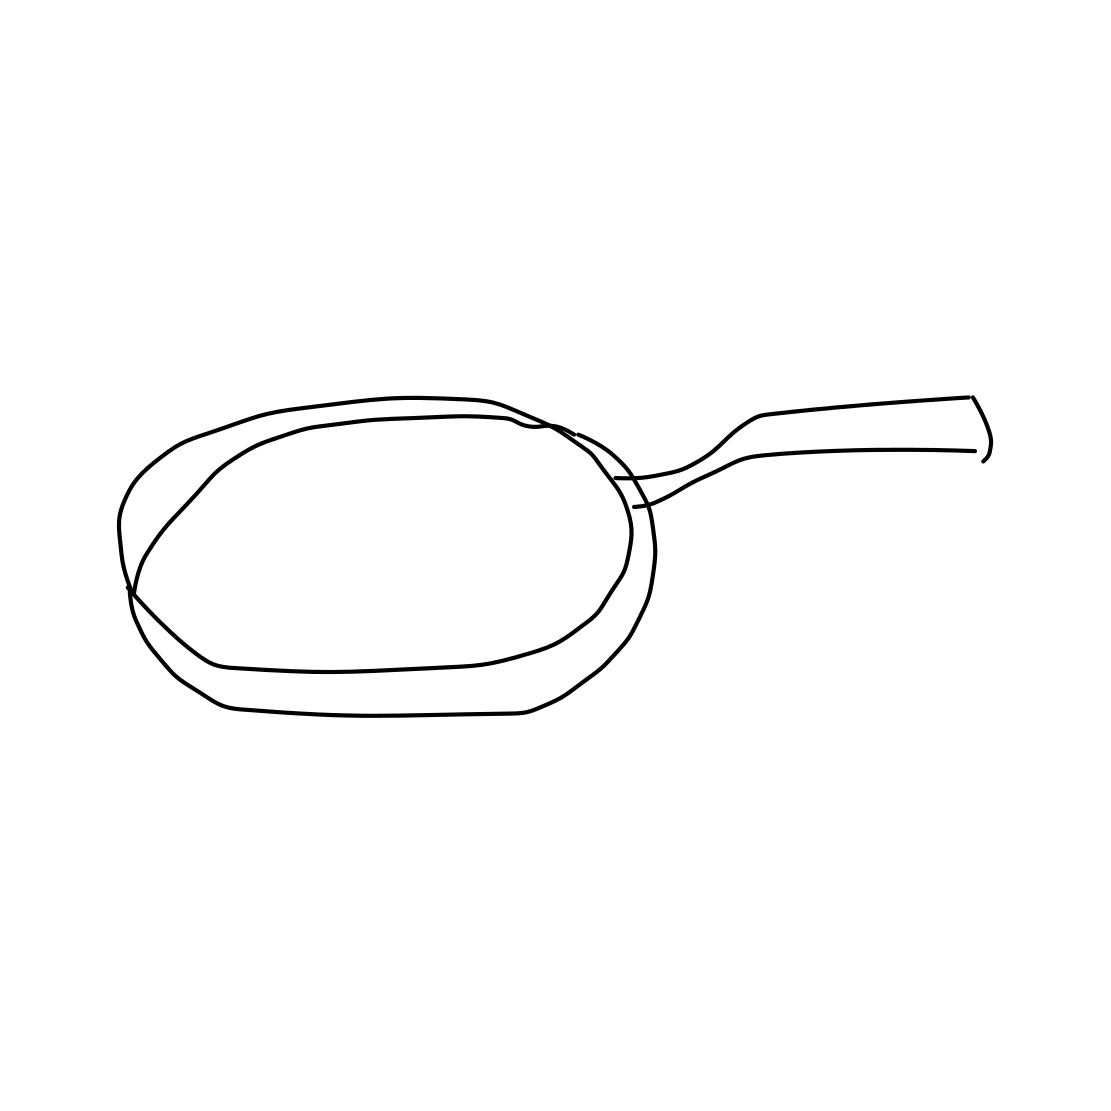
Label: frying-pan